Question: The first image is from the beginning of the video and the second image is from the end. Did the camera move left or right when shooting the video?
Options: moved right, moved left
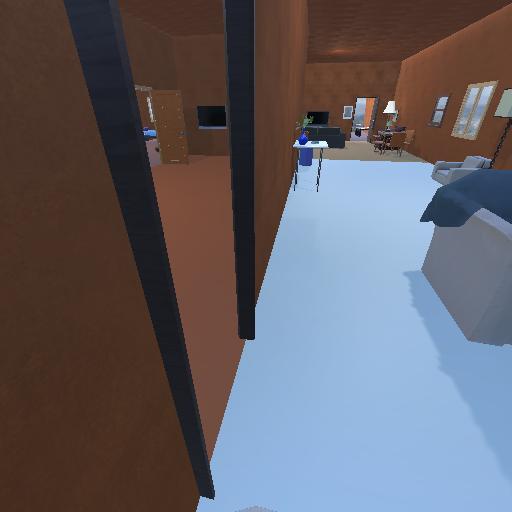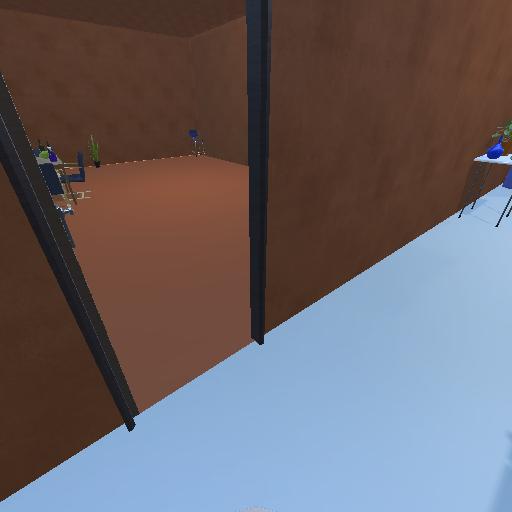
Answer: moved right